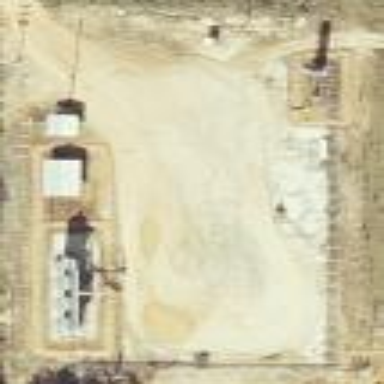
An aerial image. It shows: Industrial wellsite.